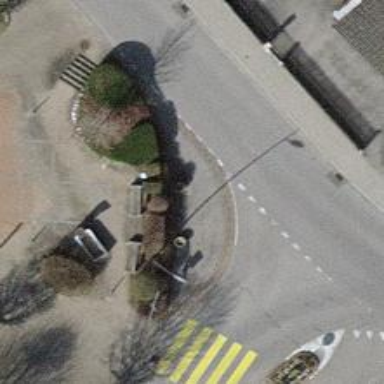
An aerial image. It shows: Sidewalk along the footway.